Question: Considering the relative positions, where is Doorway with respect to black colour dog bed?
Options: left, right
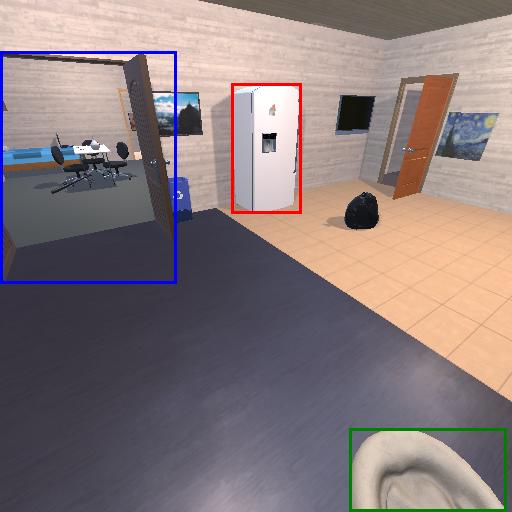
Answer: left